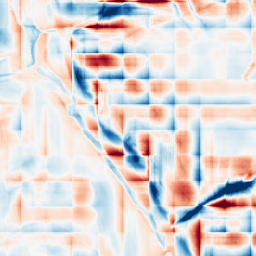
Category: wavelet
Decomposition family: wavelet_dwt
Decomposition parameters: wavelet: db2
level: 5
Upsampling method: bicubic_16x
Upsampling parameters: scale: 16
Upsampling scale: 16